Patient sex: M
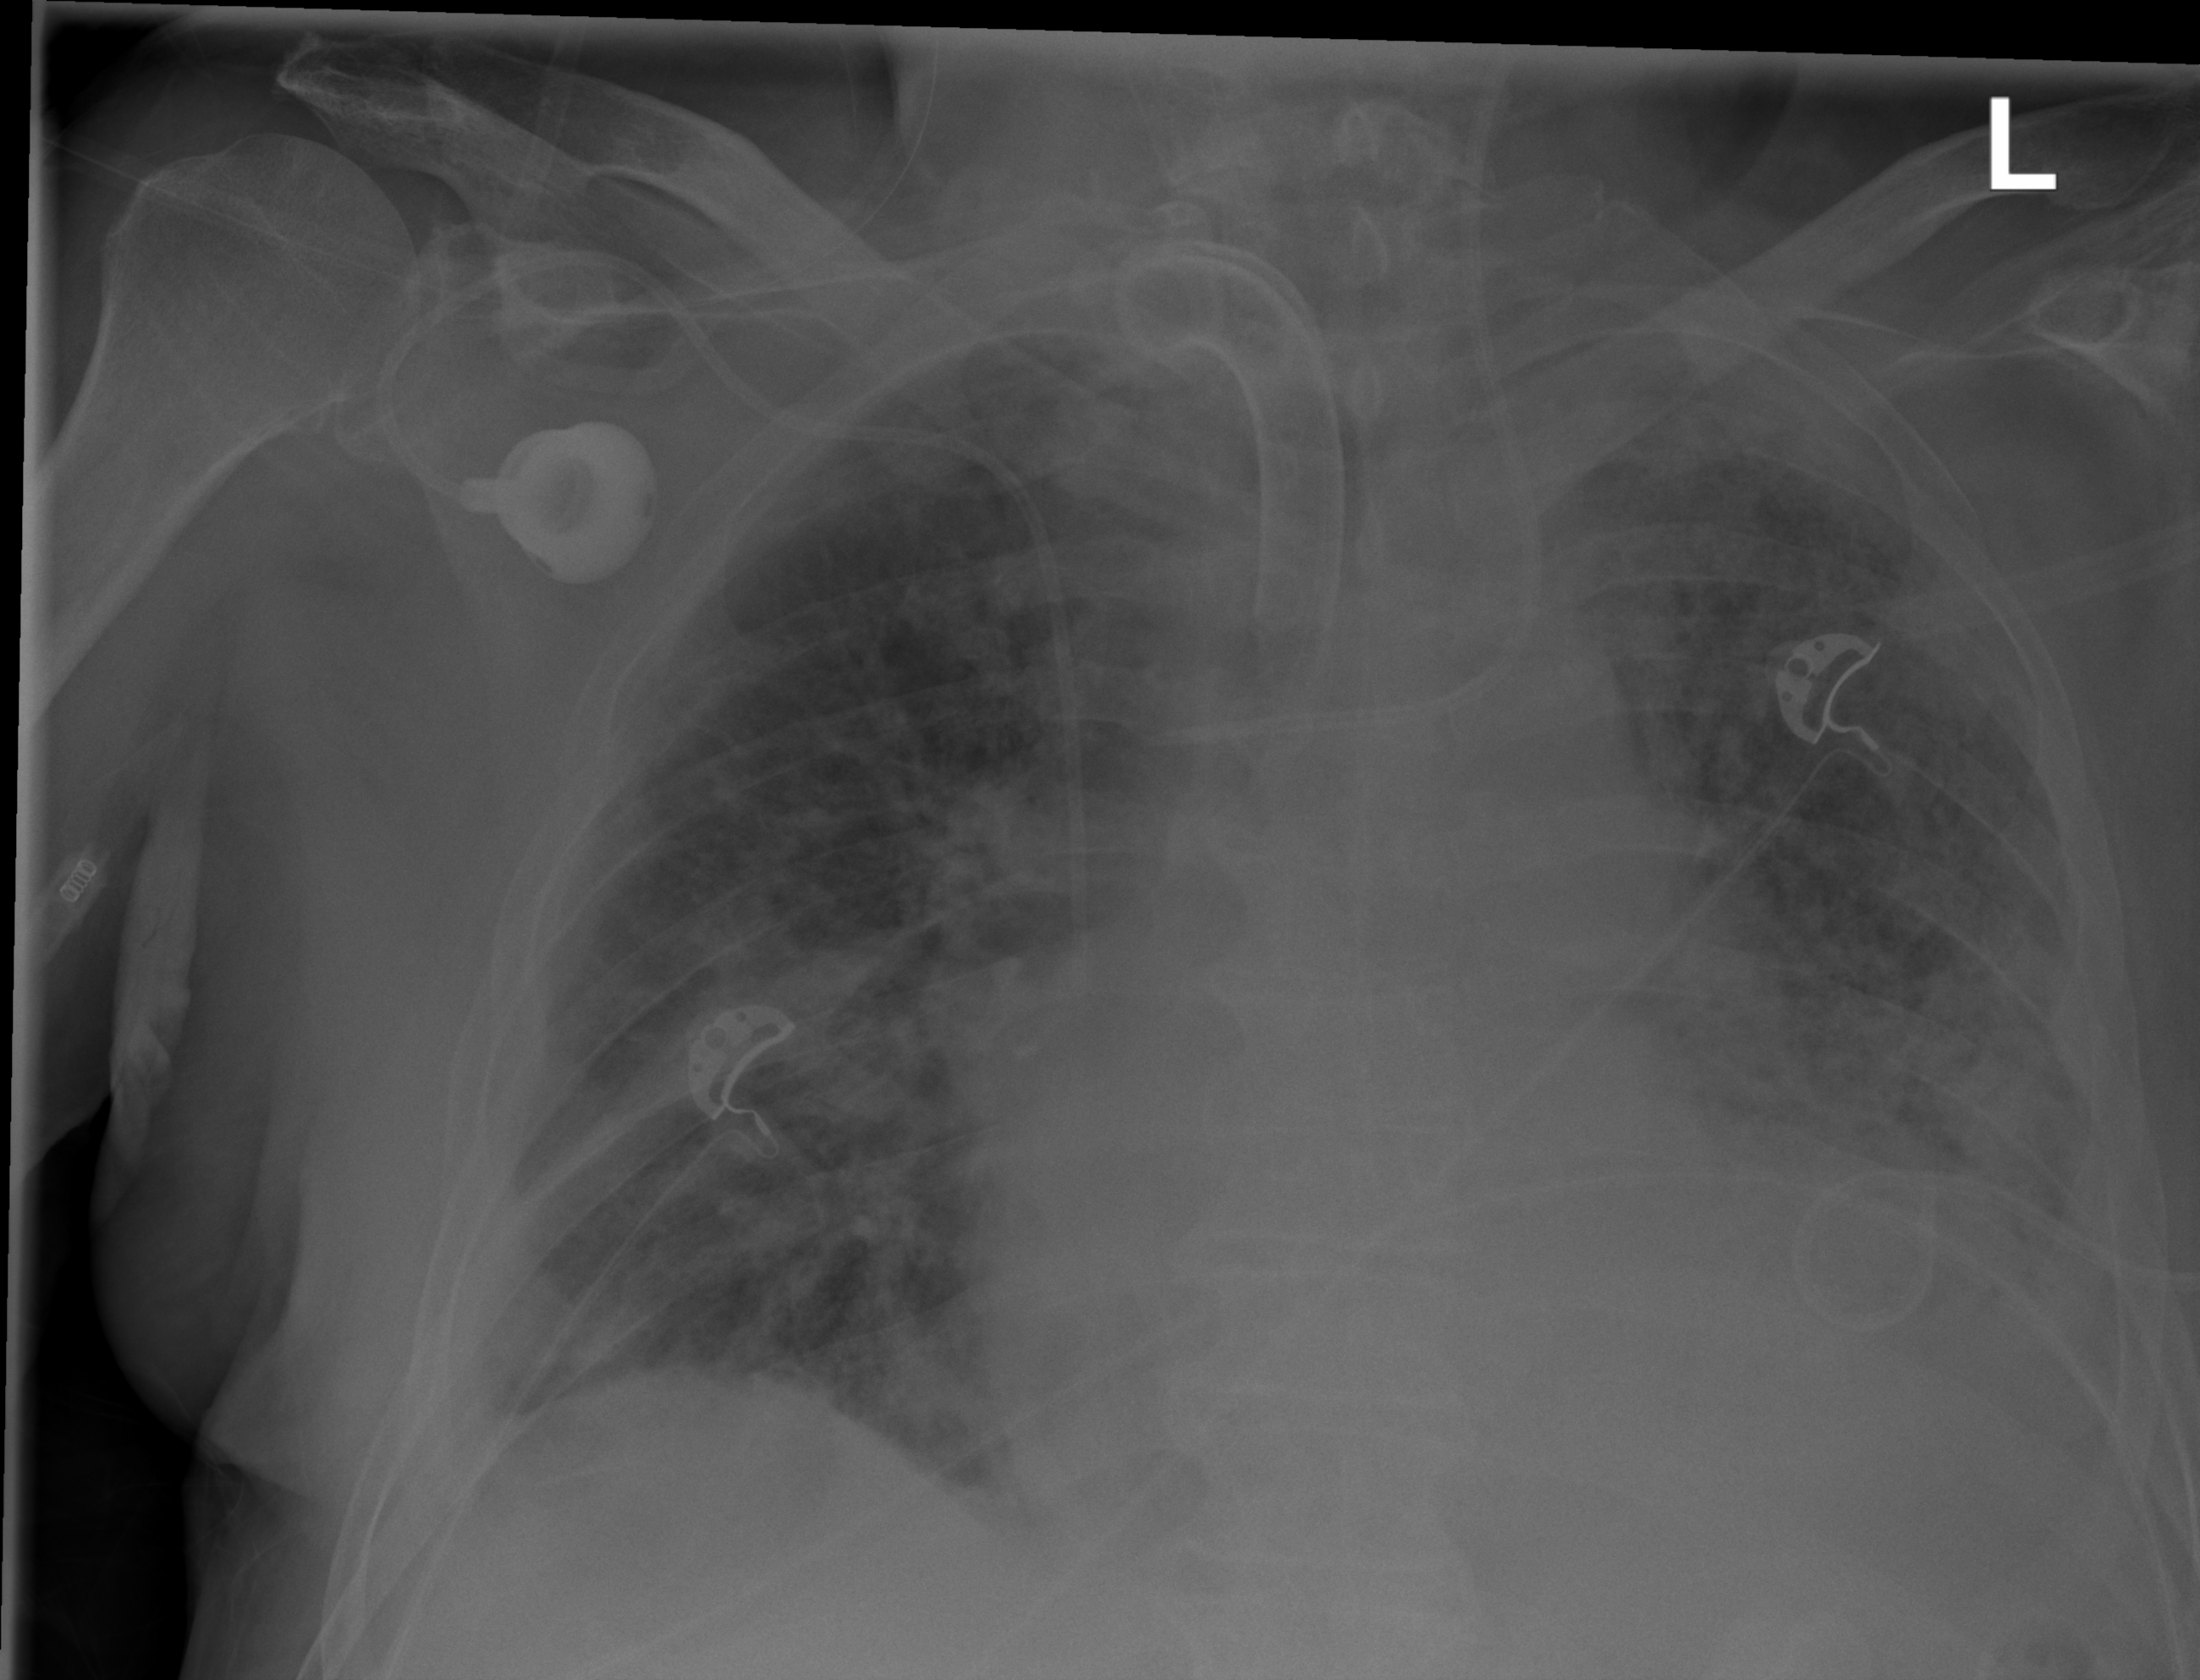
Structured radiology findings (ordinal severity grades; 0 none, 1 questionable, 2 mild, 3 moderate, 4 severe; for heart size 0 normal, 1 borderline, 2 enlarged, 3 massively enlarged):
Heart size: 2
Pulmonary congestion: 2
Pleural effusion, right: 2
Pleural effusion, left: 3
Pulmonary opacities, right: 2
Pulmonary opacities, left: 3
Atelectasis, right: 2
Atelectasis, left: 3